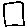
Label: square